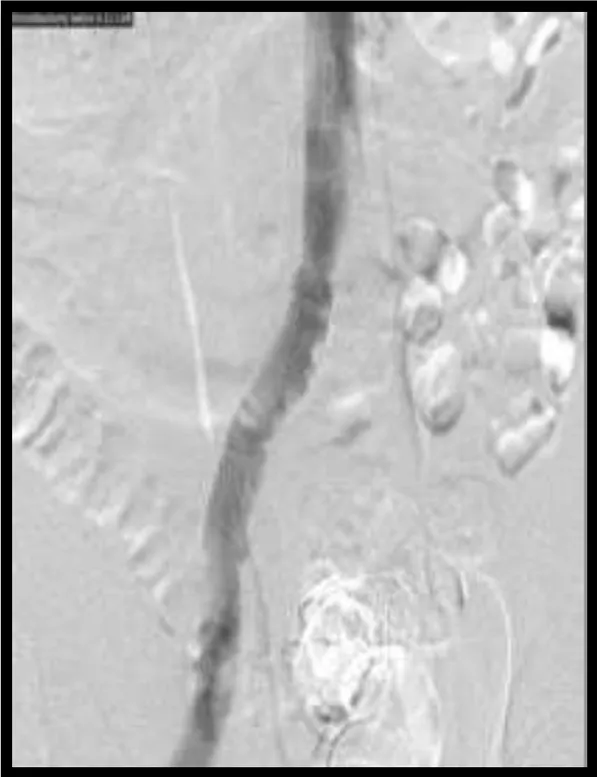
Venogram post PCDT & stenting.
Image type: radiology (mri)